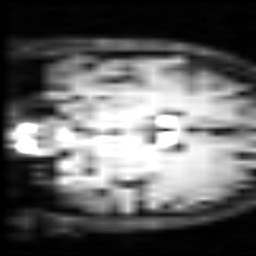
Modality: inplaneT2
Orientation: coronal